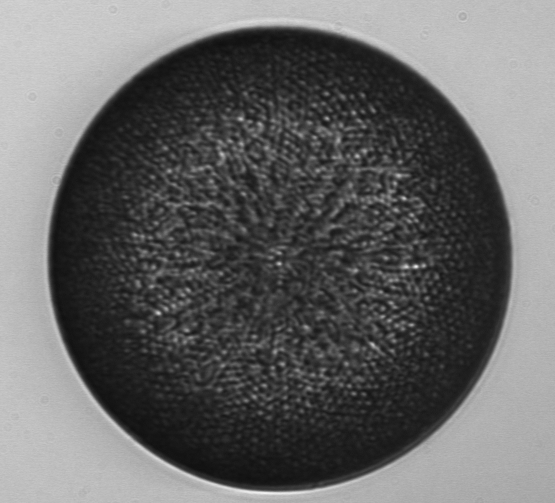
Label: Coscinodiscus